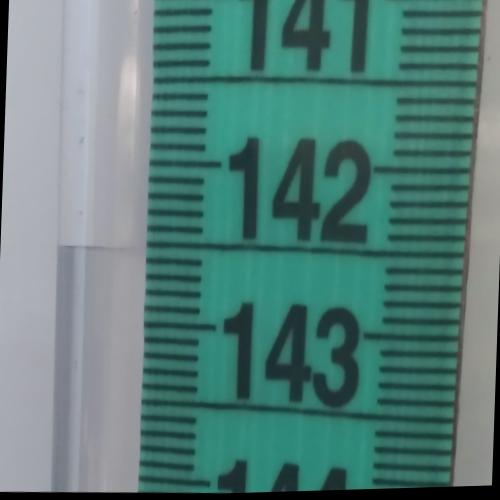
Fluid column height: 142.5 cm